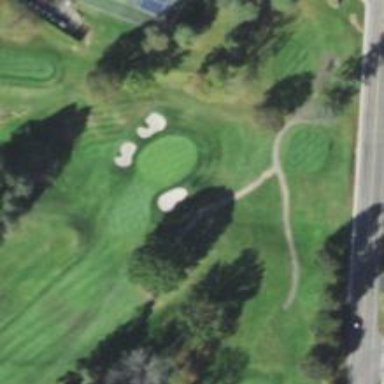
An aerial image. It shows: Path for golf carts.